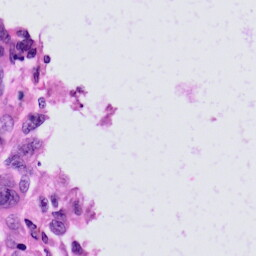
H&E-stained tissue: Skin